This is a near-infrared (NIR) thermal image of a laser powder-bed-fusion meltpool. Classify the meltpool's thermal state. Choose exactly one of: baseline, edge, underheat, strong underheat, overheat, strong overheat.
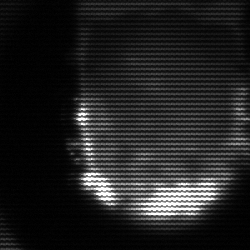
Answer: baseline